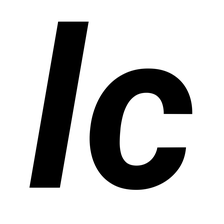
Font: Roboto-Italic_Bold_Italic